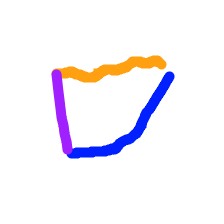
Shape: trapezoid